Question: I am trying to center a table in a block element in a xsl-fo namespace.
Here is what I am trying:
'''
<fo:block margin-right="auto" margin-left="auto" background-color="#eaeaea">
<fo:table margin-top="1cm" margin-left="auto" margin-right="auto" margin-bottom="1cm" width="auto">
'''
And this is the output:

How can I center this table in this block?
Thank you.
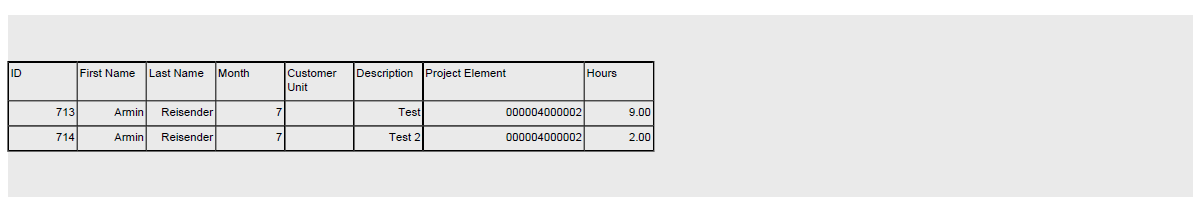
Answer: Per the specification, a '<table>' is centred by using 'text-align="center"' on a parent '<table-and-caption>' element. The '<table-caption>' sibling is optional and can be omitted such that the table is the only child.
Note this will not work by putting 'text-align' on a parent '<block>' ... a child '<table>' is still a block-level construct and is not affected. It has to be on the parent '<table-and-caption>'.
I remind my XSL-FO students that they likely will want a 'text-align="start"' on their '<table>' unless they also want the contents of the table to be centred due to the inheritance of the property on descendant constructs.
I should note a postscript based on my commercial work that not all XSL-FO processors support the specification in this regard.